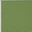
Piece: xx